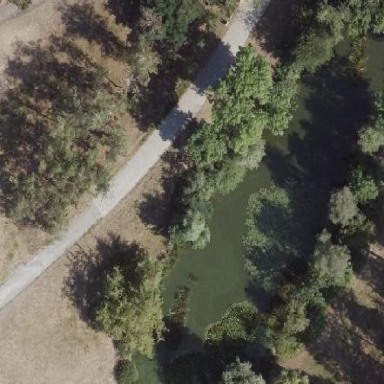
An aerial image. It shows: Serene pond surrounded by nature.